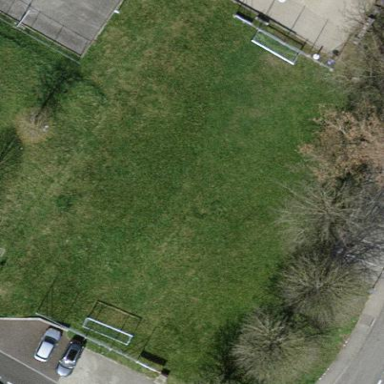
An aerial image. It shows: Soccer pitch designated for leisure and sports activities.